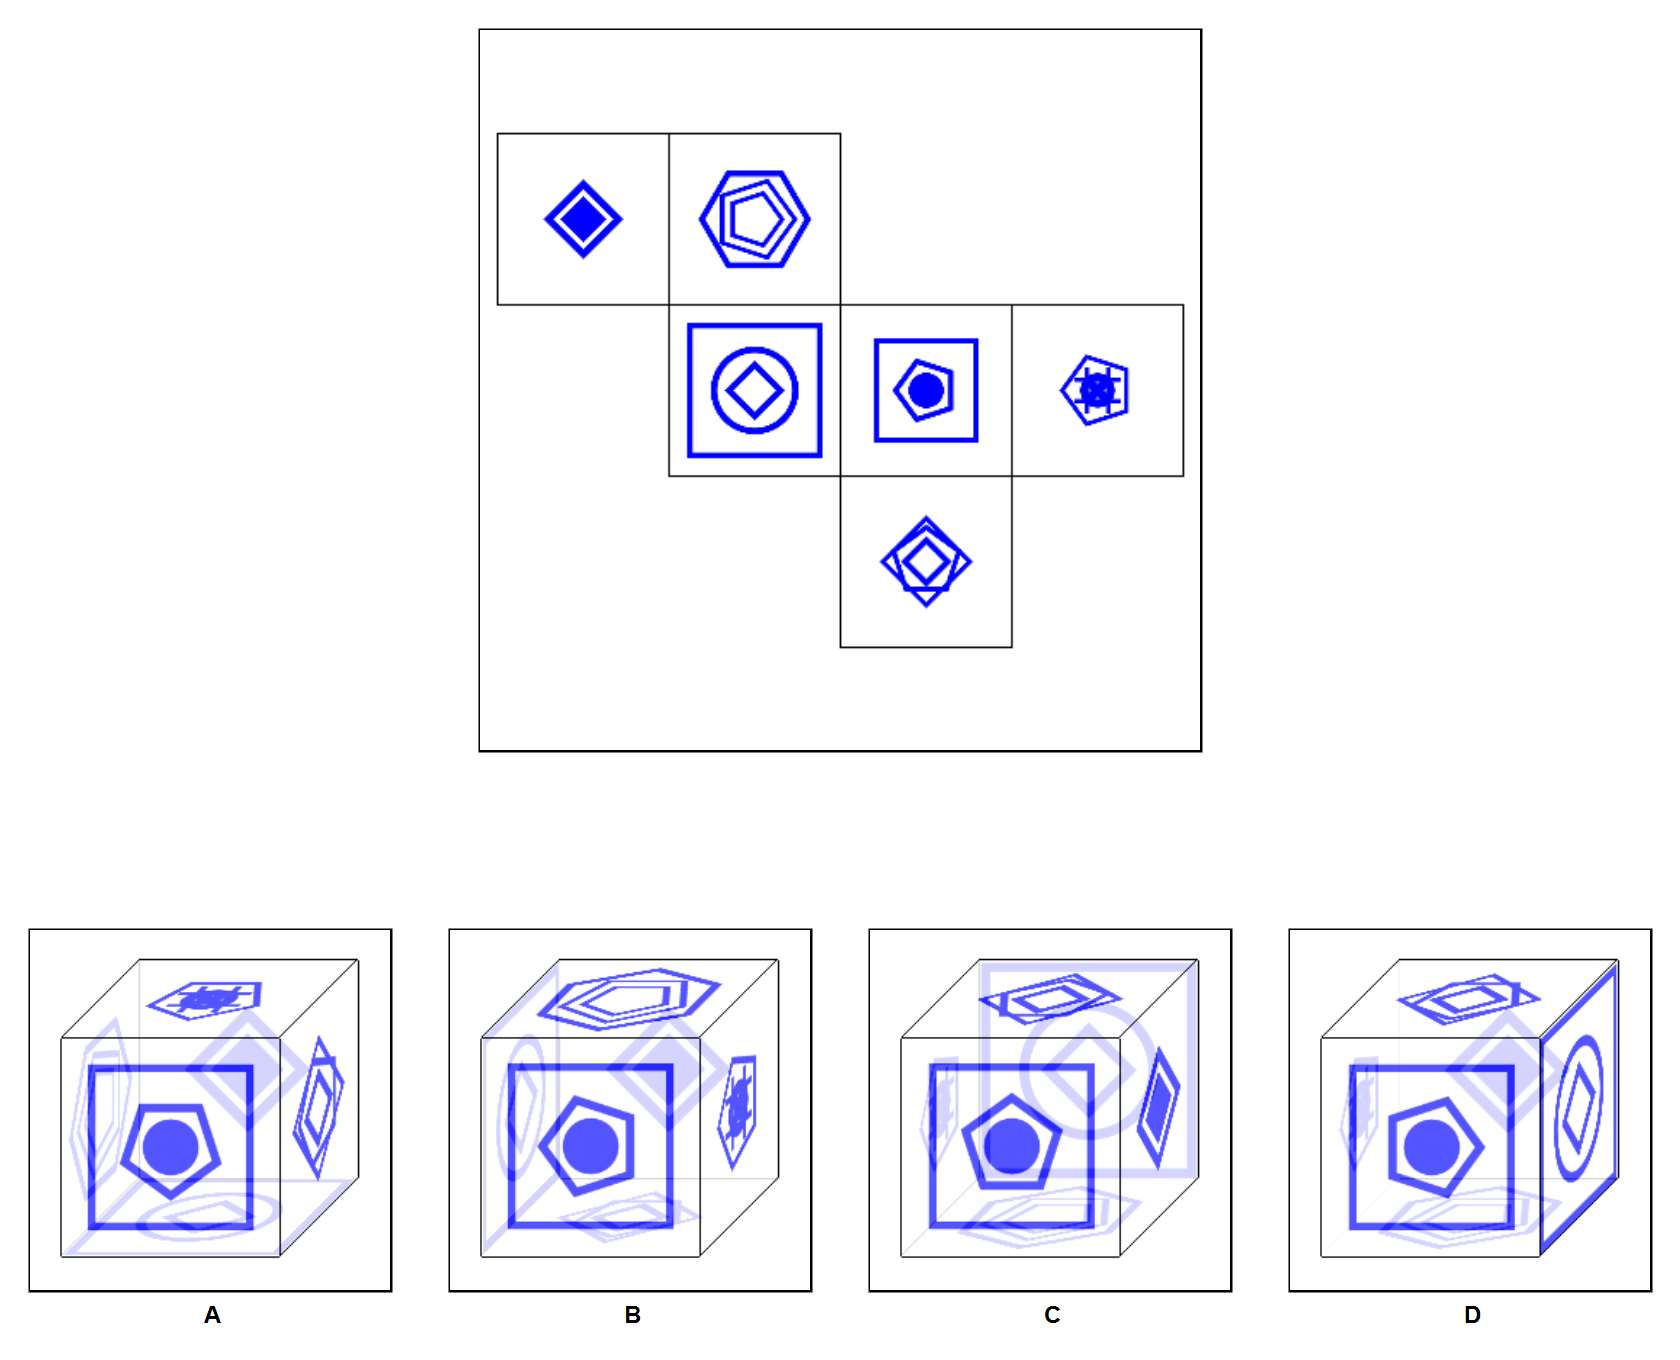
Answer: C